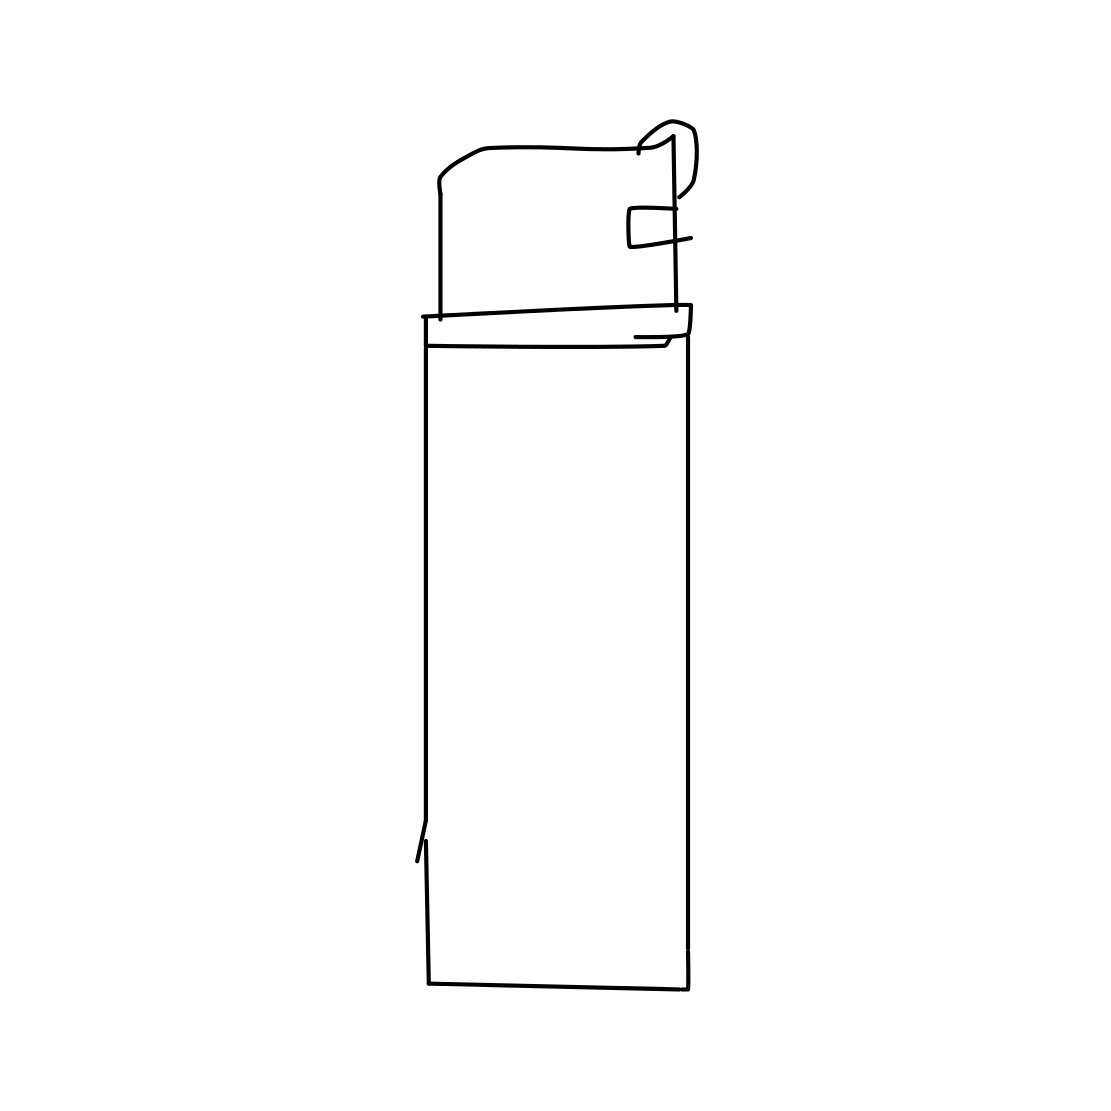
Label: lighter